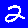
Digit: 2